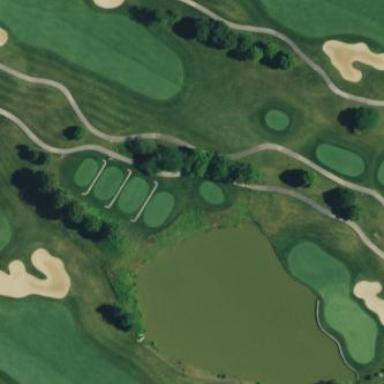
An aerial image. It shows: Water hazard on golf course. The hazard is natural water feature.